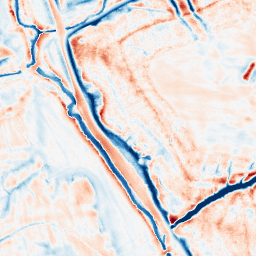
Category: edge_preserving
Decomposition family: bilateral
Decomposition parameters: d: 21
sigma_color: 25
sigma_space: 150
Upsampling method: quintic
Upsampling parameters: scale: 8
Upsampling scale: 8